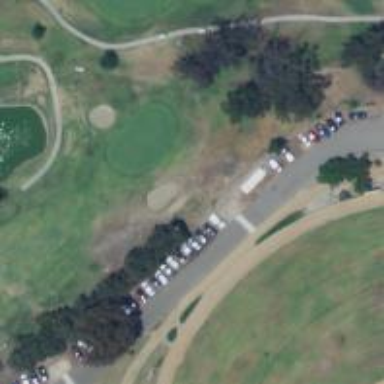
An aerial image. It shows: Golf hole.